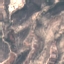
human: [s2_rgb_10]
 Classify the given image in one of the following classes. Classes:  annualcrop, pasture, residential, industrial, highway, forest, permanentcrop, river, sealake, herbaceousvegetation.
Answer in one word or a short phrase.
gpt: HerbaceousVegetation